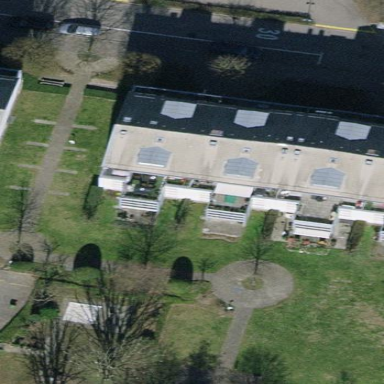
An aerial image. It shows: Gabled roof building with tile roofing. It consists of apartments.